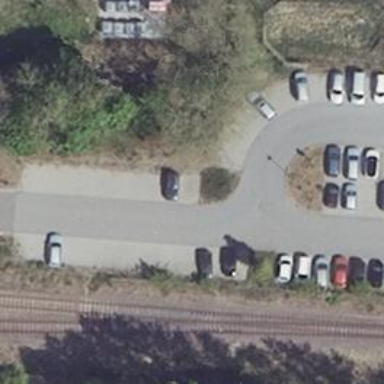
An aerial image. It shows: Parking area with surface parking. It includes park and ride facilities.